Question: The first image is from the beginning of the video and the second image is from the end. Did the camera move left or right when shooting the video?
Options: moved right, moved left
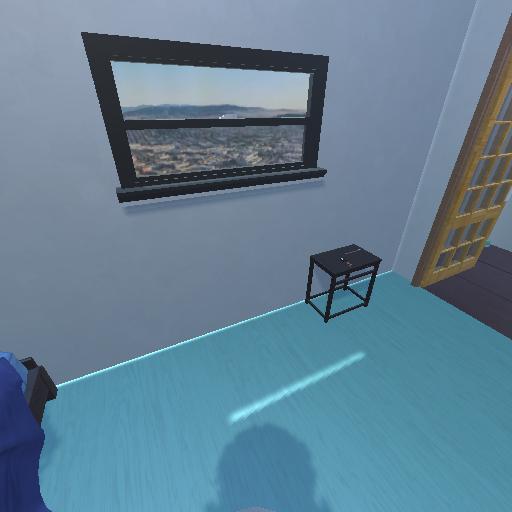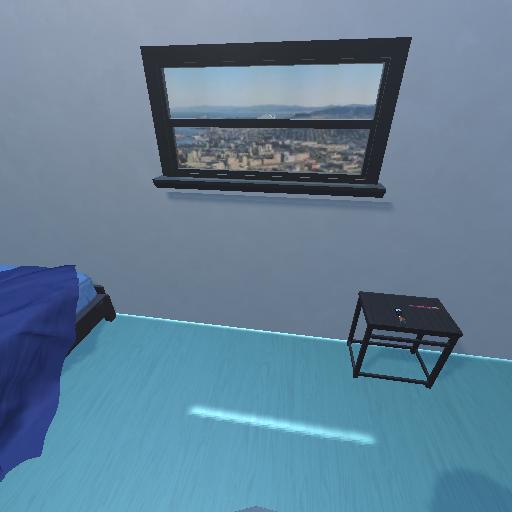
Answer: moved right